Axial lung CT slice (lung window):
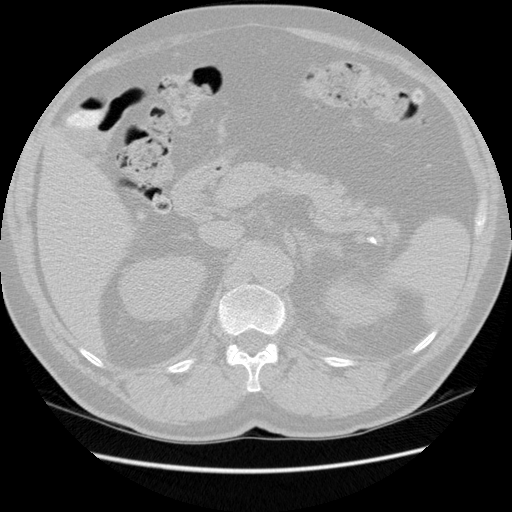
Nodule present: no